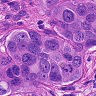
Metastatic tissue present: yes